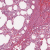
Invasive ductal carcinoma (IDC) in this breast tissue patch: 0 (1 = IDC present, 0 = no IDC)